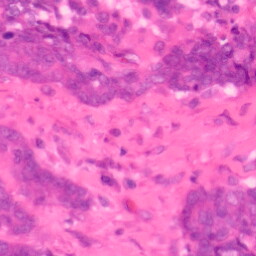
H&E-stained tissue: Colon